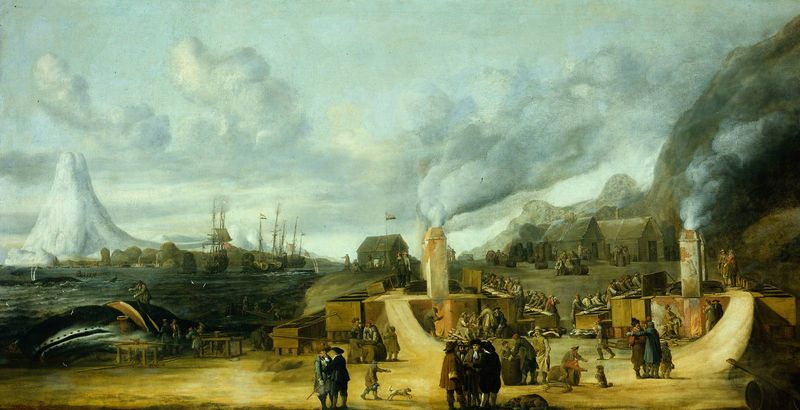
Titel: Whale-Oil Factory of the Amsterdam Chamber of the Northern Company at Smerenburg
Künstler: Cornelis de Man
Standort: Amsterdam
Institution: Rijksmuseum
Schlagwörter: baum, berg, blau, felsen, feuer, gemälde, gruppe, himmel, mann, meer, schatten, wasser, weiß, wolken, bäume, frauen, gelb, grün, landschaft, menschen, ocker, see, stadt, ufer, braun, fenster, frau, grau, hell, holz, hüte, männer, schwarz, strasse, tisch, tür, eis, gebäude, haus, hund, hunde, rot, schnee, weg, wolke, beige, kleidung, stehen, häuser, hügel, brücke, büsche, gewässer, hütte, qualm, rauch, wege, land, kostüm, händler, kind, england, arbeit, boot, boote, genre, handel, kamin, kamine, kinder, schornstein, turm, küste, schiff, schiffe, segel, segelboot, segelschiffe, wellen, fahnen, türen, unterhaltung, zuschauer, fahne, fischer, flagge, mast, segelschiff, berge, fels, gebirge, gipfel, dächer, schornsteine, steil, hütten, weis, amerika, fabrik, platz, schlot, arbeiter, figuren, hafen, industrie, kai, masten, fluß, dampf, treppe, treppen, spitz, segelboote, gruppen, schlote, schlachten, flamme, türme, flammen, vulkan, eisberg, gefangen, fass, fisch, barett, mauern, fangen, industrialisierung, kaufleute, alaska, ausnehmen, besiedlung, esse, fischerei, fischindustrie, flaggen, fässer, hütter, kapitän, kochen, manufaktur, matrosen, moby dick, rampe, rampen, räuchern, seife, säugetier, tran, töten, usa, wal, wale, walfang, zerlegen, öfen, ungeheuer, fische, schlachtung, ssteg, trankocher